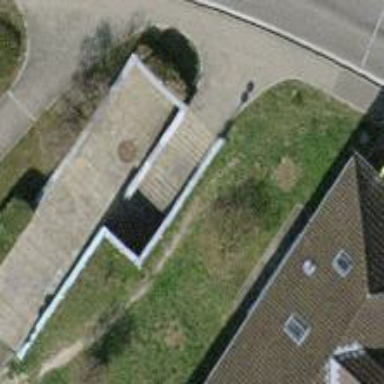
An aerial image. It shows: Concrete steps.